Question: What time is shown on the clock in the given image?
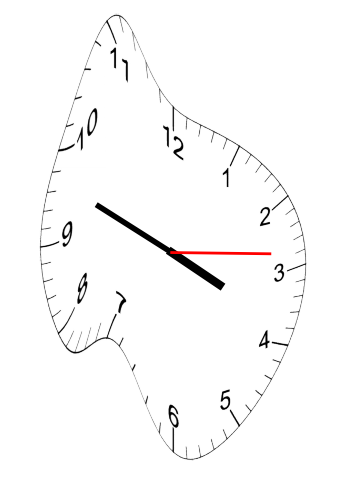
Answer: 03:48:14